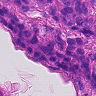
Metastatic tissue present: yes